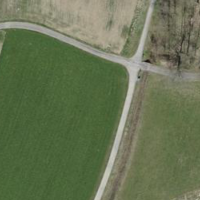
EUNIS habitat code: 52
Species observed at this site:
Geum rivale